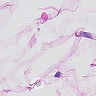
Metastatic tissue present: no